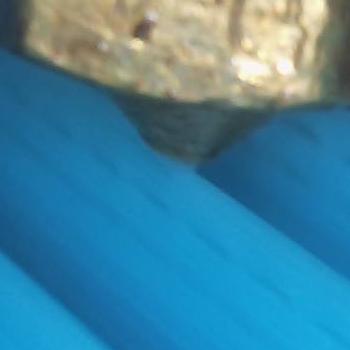
Flow rate: 133%